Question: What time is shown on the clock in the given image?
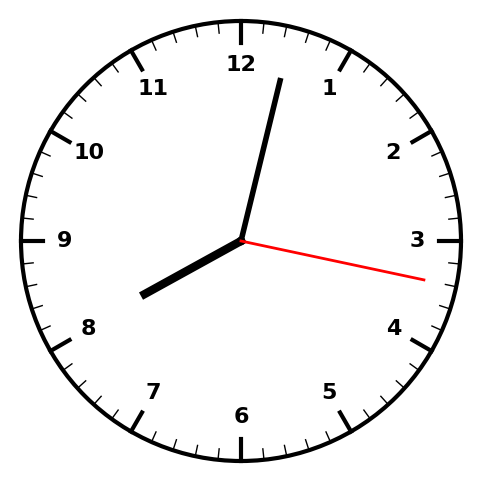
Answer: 08:02:17